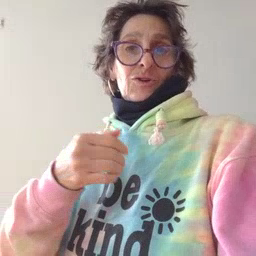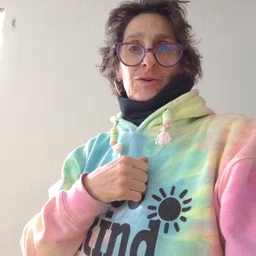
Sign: after